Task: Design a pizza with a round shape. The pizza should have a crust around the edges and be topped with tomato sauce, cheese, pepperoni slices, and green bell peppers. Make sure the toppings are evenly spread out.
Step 465:
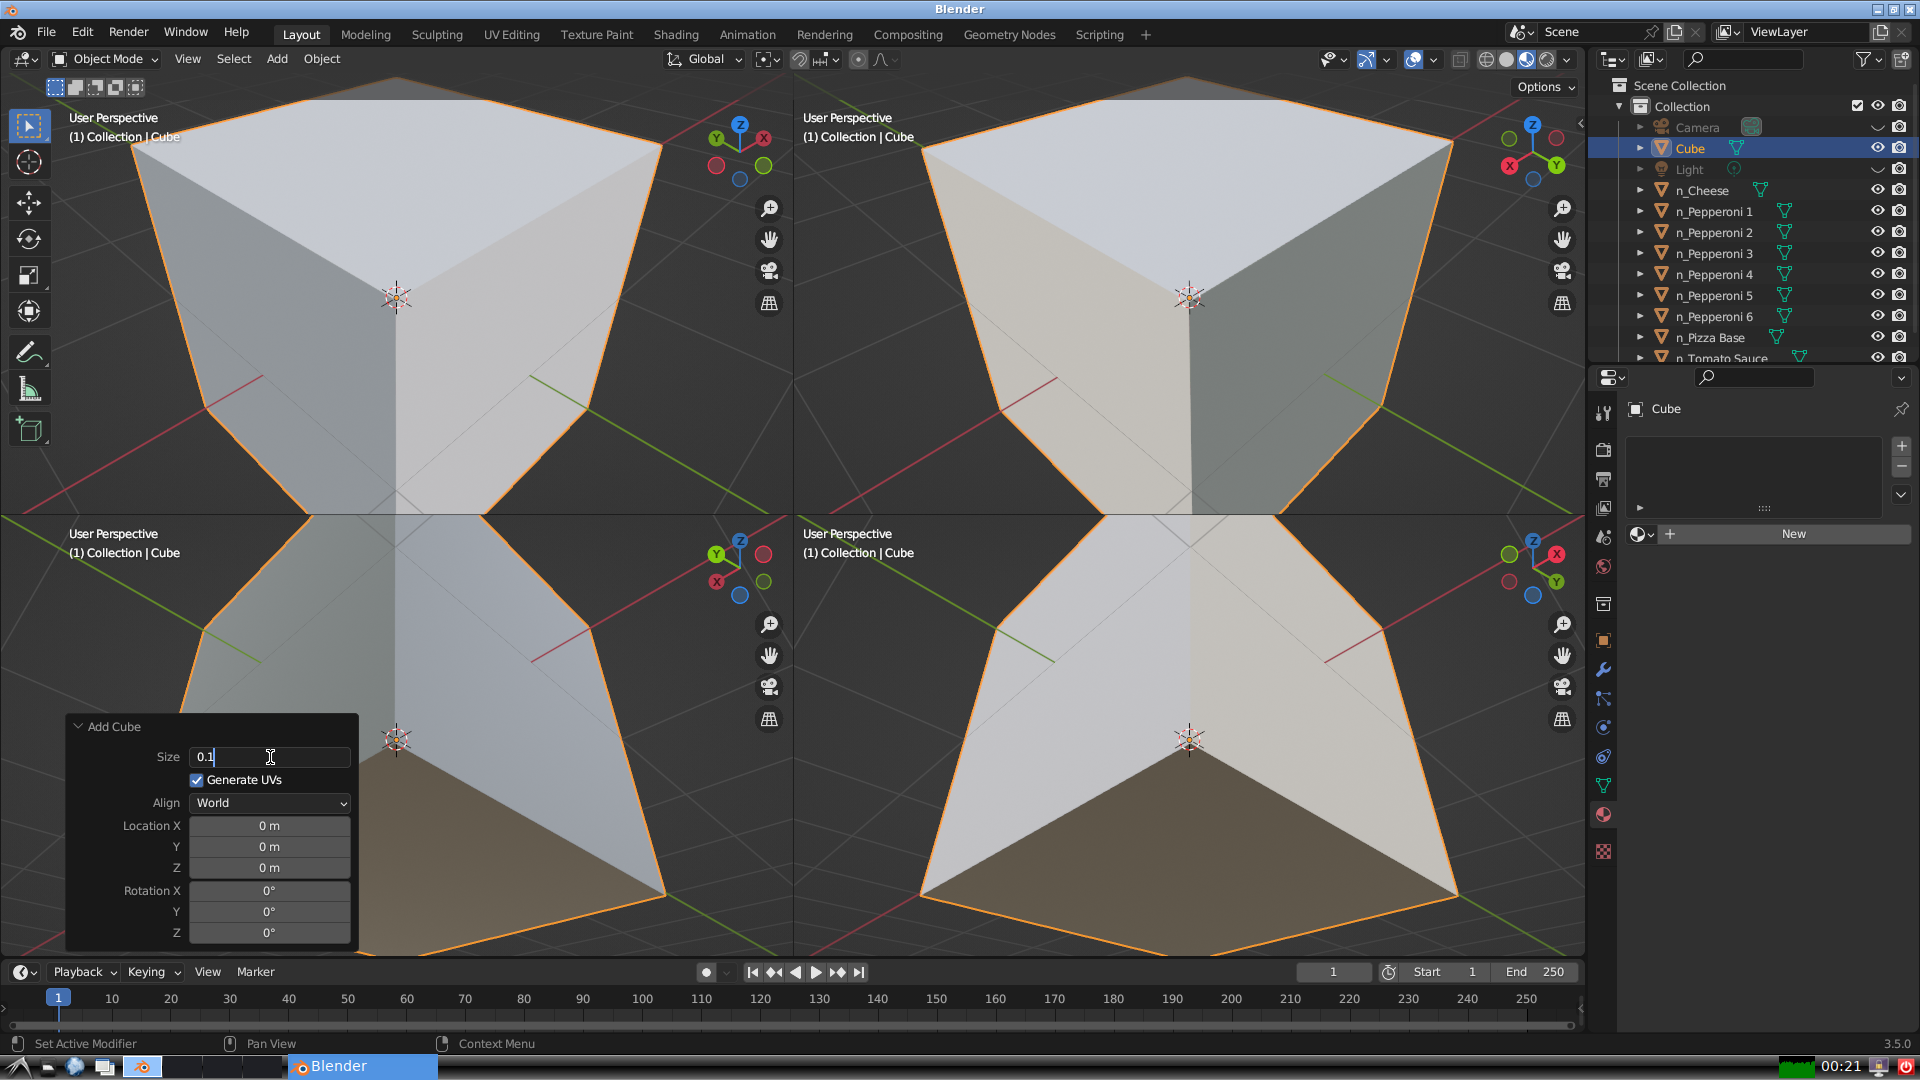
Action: {"key_press": ['Return']}